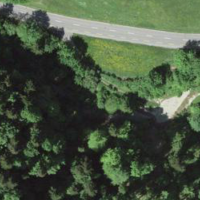
EUNIS habitat code: 44
Species observed at this site:
Linaria vulgaris